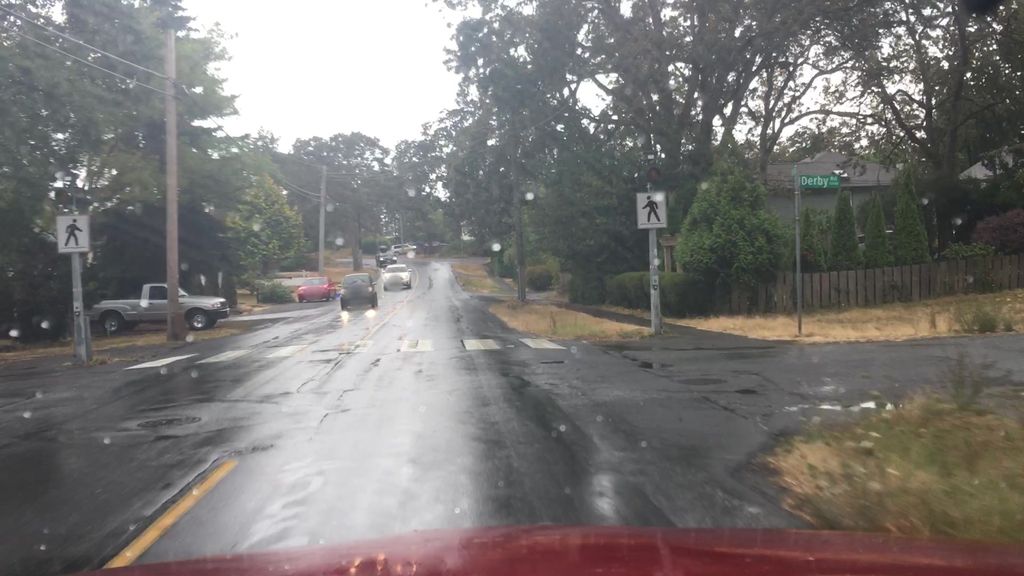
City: victoria